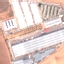
Label: Industrial